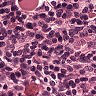
Metastatic tissue present: no